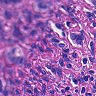
Metastatic tissue present: yes